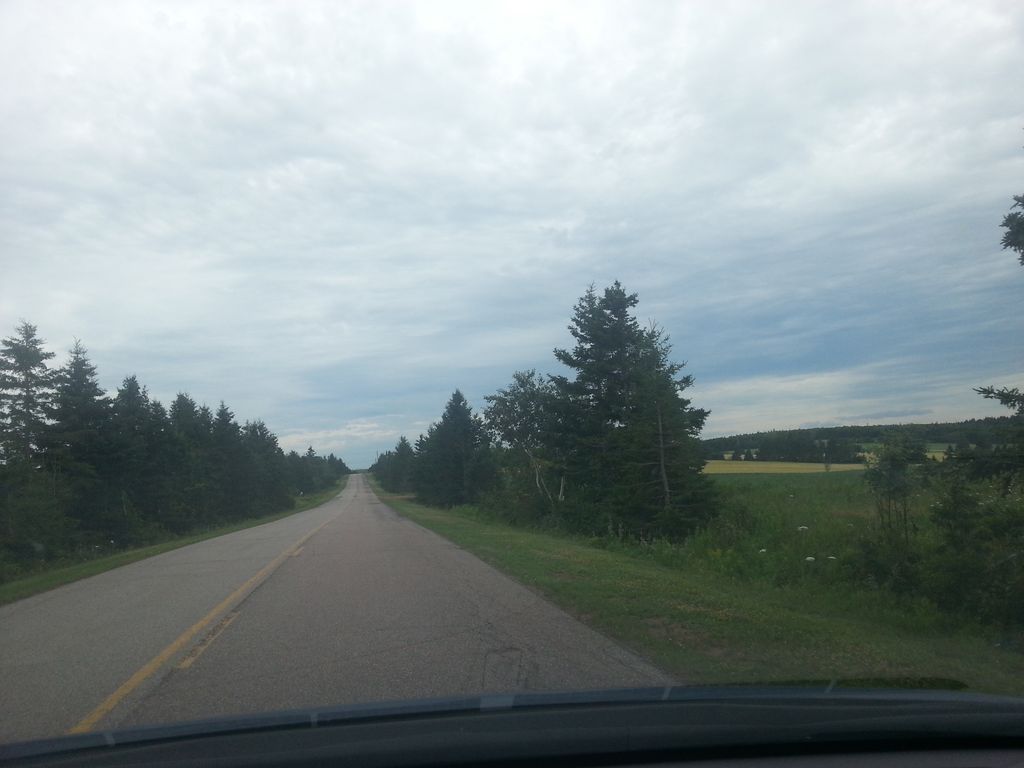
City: charlottetown